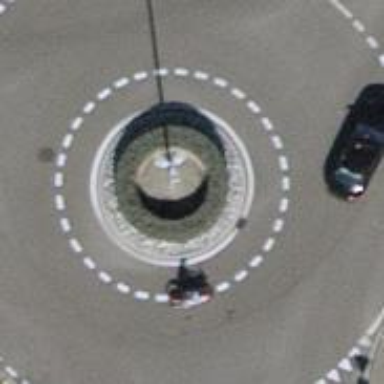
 leading to roundabout. The road has separate sidewalks."